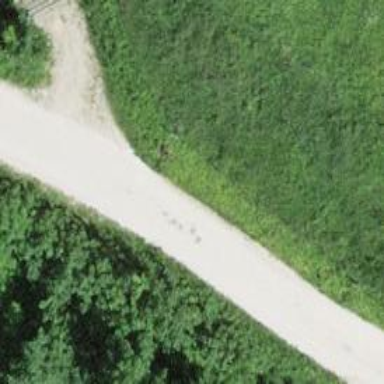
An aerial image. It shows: Unpaved track with grade2 surface. There is also cycleway available.